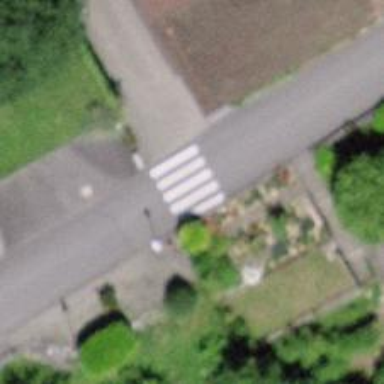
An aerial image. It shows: Zebra crossing on the road.